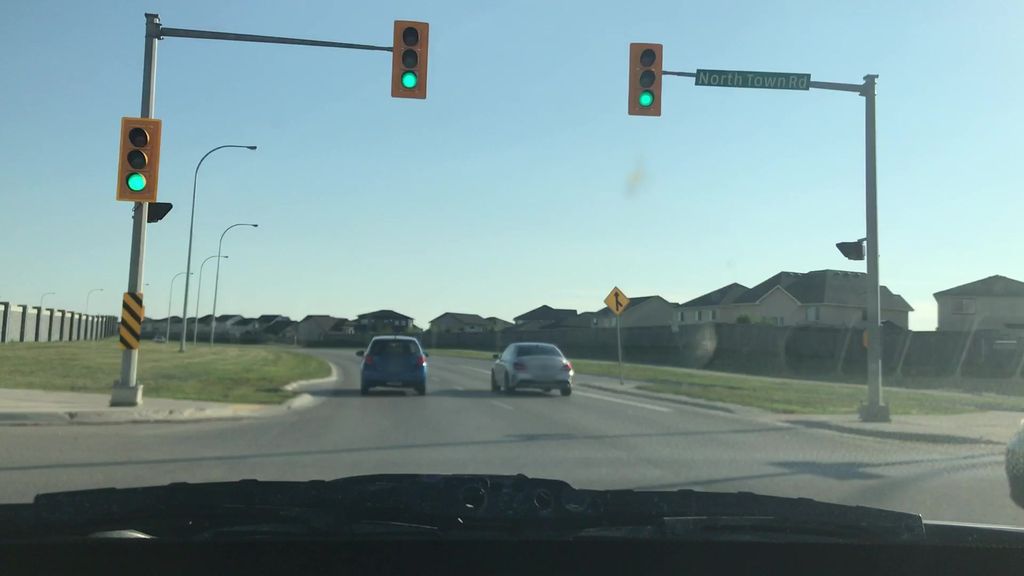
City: winnipeg